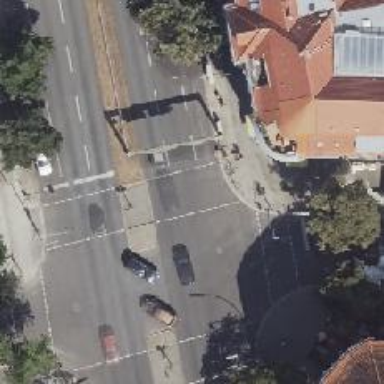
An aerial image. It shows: Crossing with traffic signals.